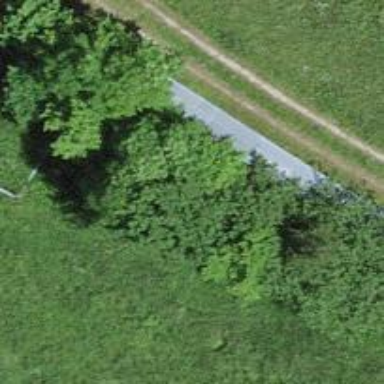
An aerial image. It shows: Hedge barrier.